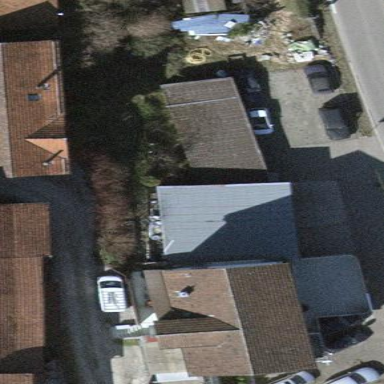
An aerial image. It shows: Building with flat roof.